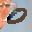
Label: 0